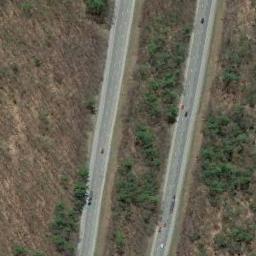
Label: freeway